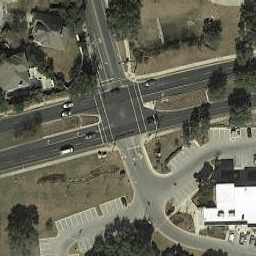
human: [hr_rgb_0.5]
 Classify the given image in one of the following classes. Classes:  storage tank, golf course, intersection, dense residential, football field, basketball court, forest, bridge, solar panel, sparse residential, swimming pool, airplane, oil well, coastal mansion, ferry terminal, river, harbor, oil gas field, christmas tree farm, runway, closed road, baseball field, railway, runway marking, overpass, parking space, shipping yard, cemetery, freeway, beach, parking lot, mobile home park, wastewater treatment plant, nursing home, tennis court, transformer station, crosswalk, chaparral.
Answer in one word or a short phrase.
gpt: intersection